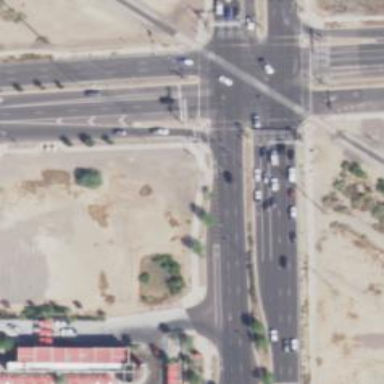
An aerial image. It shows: Marked road crossing.